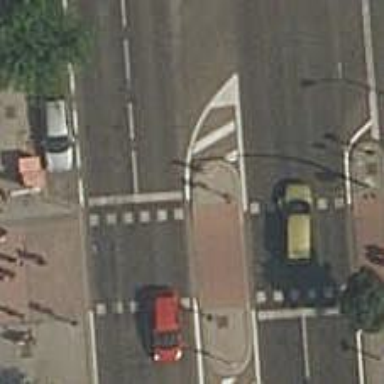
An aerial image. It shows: Zebra crossing with traffic signals.